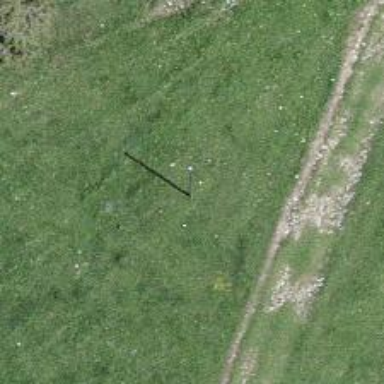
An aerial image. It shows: Power pole.